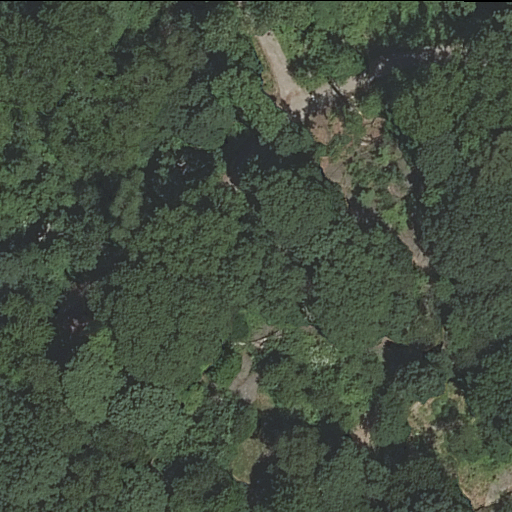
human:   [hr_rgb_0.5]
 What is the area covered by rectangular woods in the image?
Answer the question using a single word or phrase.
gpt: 0m2

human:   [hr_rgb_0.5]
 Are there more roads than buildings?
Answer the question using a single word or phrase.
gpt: yes

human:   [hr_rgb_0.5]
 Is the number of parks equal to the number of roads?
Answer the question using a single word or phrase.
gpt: no

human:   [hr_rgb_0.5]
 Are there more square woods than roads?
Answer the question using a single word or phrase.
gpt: no

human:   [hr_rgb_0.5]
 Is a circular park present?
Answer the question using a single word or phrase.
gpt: no

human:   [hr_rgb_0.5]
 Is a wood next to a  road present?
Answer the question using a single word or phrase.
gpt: yes

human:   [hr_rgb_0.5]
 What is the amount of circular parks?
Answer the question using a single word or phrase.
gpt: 0

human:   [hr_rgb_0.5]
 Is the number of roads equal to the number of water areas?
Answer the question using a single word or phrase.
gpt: no

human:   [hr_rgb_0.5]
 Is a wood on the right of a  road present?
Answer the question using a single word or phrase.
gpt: yes

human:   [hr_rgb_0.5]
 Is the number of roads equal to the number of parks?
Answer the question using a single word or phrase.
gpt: no

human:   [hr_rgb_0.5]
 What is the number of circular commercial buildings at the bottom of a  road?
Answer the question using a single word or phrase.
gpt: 0

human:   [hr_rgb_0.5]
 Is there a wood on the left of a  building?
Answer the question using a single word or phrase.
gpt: no

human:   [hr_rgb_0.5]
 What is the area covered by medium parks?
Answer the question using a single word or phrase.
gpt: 0m2

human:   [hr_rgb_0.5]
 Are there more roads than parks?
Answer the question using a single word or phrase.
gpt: yes

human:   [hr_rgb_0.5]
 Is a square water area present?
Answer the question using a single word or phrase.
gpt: no

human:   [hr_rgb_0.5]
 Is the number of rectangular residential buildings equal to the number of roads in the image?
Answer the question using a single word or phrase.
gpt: no

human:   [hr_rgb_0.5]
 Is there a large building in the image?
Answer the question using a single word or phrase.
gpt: no

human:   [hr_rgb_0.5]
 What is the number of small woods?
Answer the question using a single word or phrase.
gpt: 0

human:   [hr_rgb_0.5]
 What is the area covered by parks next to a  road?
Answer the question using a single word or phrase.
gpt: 10633m2

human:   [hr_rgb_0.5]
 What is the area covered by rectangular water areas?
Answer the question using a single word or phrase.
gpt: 0m2

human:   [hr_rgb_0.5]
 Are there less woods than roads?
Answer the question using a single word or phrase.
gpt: yes

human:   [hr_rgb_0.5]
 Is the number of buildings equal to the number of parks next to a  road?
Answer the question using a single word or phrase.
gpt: no

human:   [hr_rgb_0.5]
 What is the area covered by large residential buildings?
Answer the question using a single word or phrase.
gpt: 0m2

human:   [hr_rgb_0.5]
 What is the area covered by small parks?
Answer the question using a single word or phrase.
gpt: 0m2

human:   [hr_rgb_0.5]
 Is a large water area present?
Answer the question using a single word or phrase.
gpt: no

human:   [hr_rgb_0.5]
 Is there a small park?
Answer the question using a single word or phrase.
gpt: no

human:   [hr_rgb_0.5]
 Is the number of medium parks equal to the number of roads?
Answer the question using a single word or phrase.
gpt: no

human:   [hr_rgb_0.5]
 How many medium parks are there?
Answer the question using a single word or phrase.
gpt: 0

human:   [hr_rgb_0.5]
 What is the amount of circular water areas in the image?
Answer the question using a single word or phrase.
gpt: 0

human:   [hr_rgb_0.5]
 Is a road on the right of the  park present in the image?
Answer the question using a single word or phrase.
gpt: no

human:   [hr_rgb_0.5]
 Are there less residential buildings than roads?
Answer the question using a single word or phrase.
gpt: yes

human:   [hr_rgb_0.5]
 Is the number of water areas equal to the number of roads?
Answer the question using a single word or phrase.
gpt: no

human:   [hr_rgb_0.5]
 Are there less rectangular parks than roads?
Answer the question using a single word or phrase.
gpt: yes

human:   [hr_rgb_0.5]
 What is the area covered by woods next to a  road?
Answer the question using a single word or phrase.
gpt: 7301m2

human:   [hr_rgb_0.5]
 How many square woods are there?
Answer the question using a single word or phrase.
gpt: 0

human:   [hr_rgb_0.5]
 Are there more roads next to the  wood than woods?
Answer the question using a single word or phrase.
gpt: yes